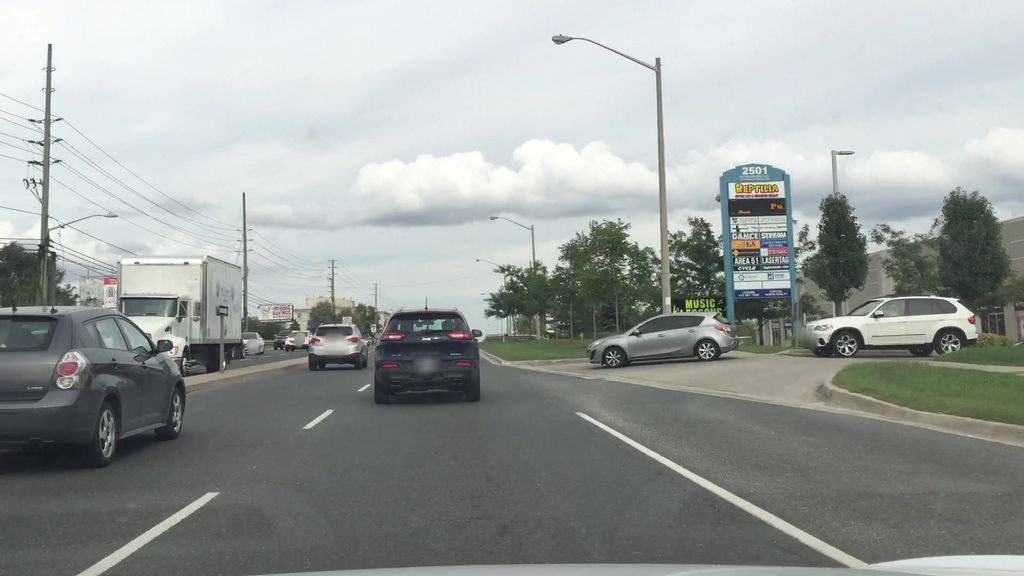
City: toronto